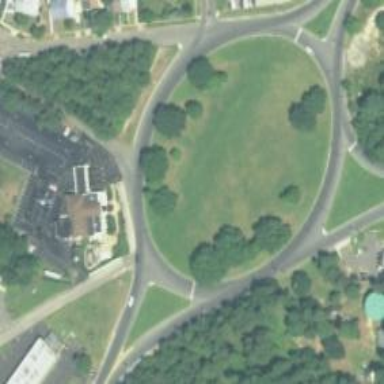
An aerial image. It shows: Circular junction on trunk highway.